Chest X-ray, PA view. Patient: 52 years old, sex M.
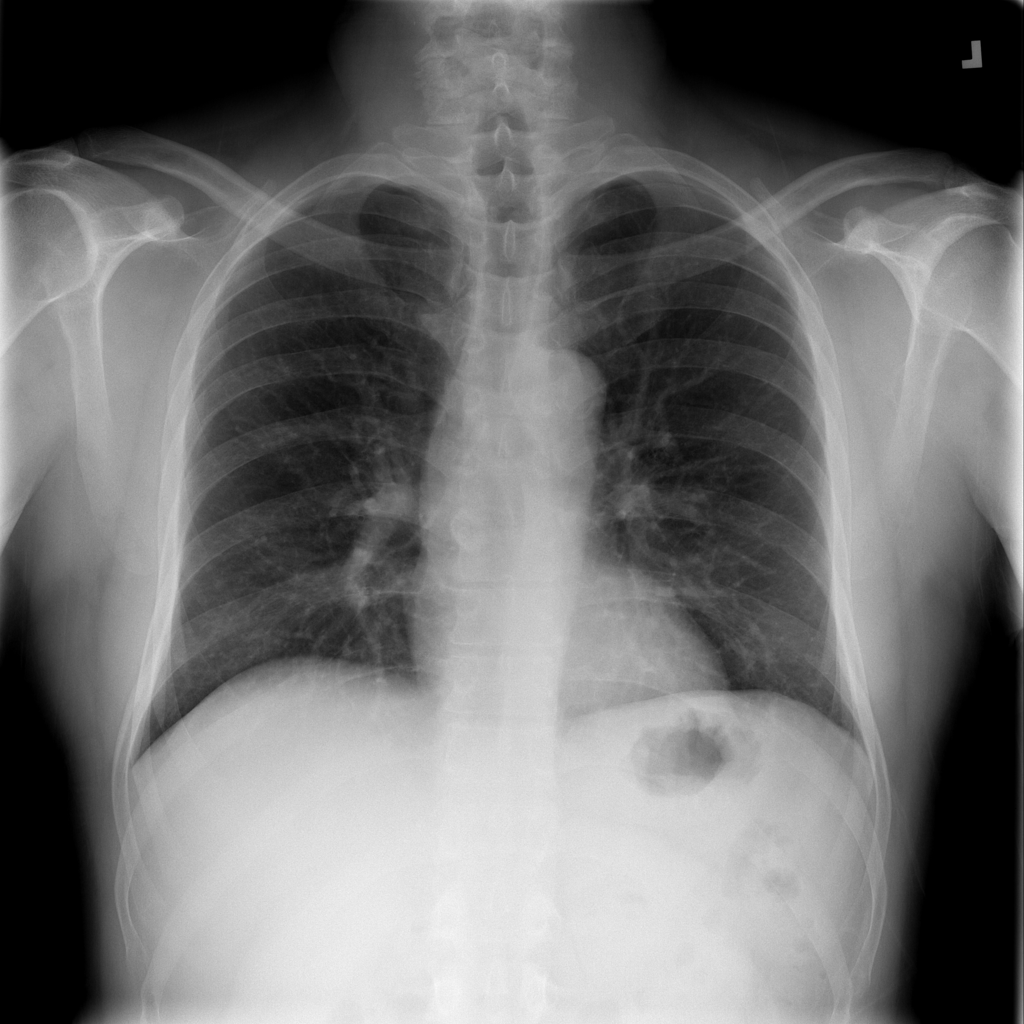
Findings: No Finding